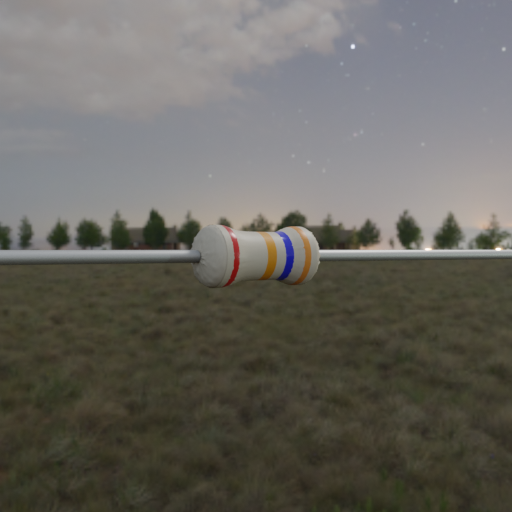
Resistor colour bands (in order): red, orange, blue, orange